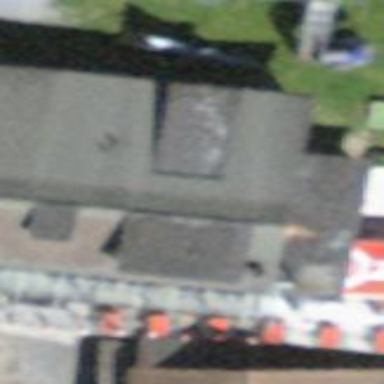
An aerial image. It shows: View of roof of building.